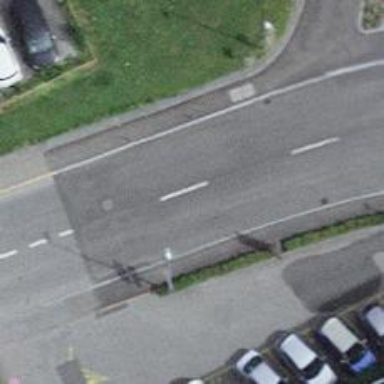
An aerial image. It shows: Uncontrolled zebra crossing with notable zebra markings.